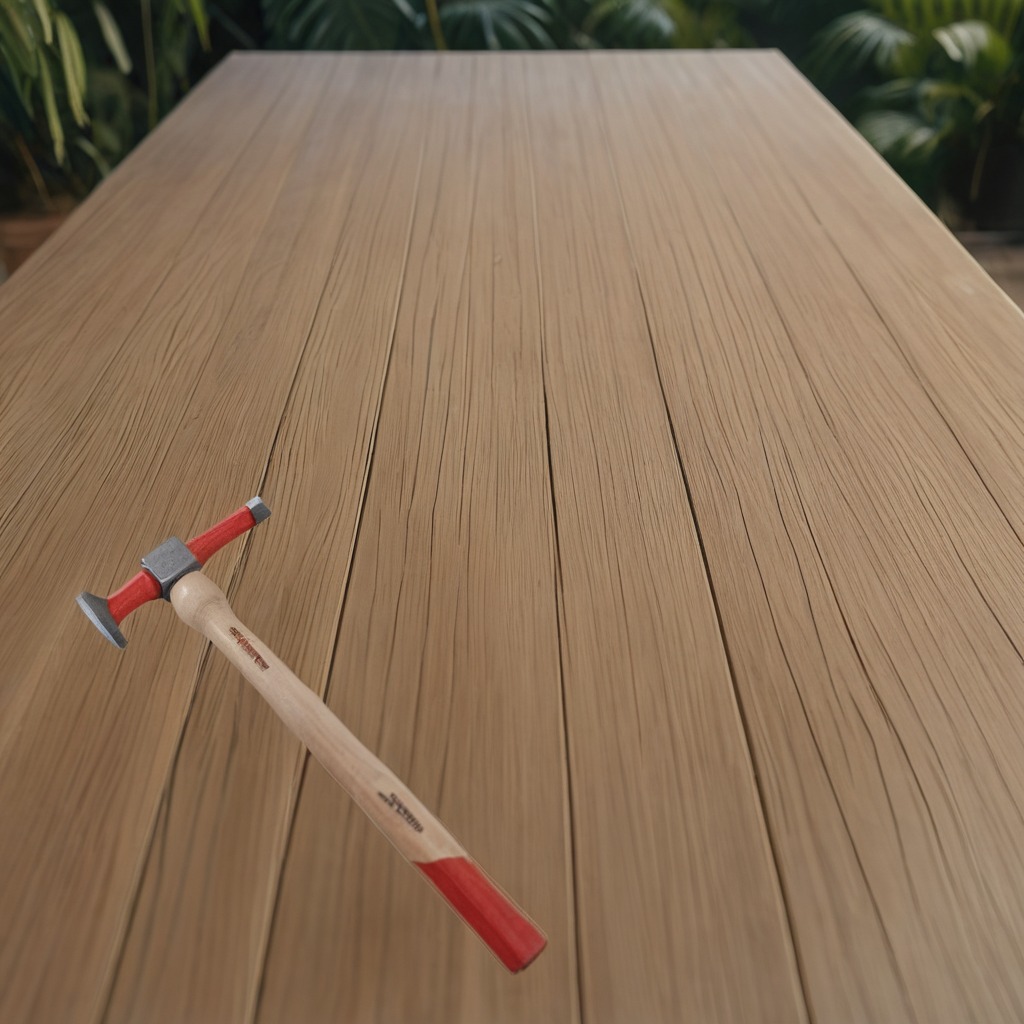
A hammer is lying on the wooden table.